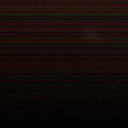
Screen state: off